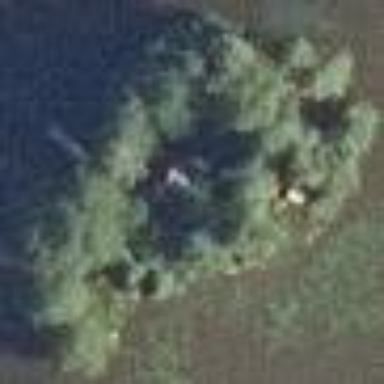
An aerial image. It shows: Islet.